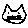
Label: cat